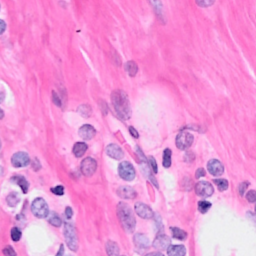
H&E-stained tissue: Breast